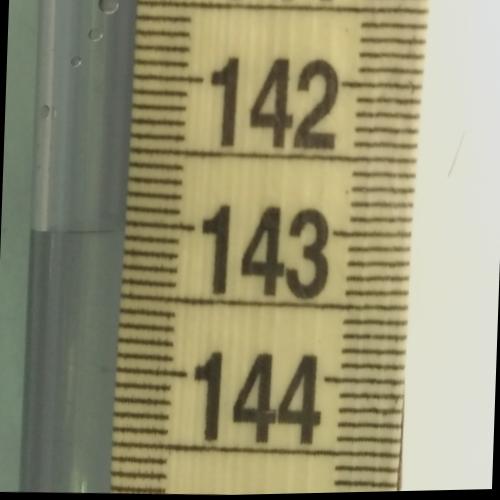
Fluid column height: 143.1 cm